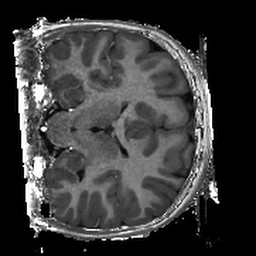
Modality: T1w
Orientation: coronal
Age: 10
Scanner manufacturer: siemens
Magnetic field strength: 3 T
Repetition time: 2.4 s
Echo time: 0.00224 s